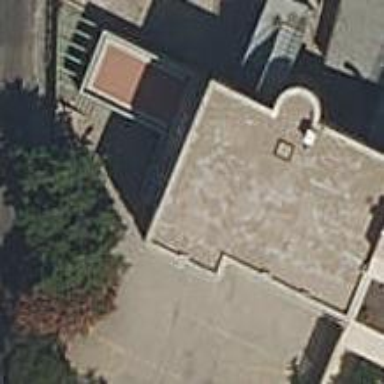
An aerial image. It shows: School.